Interaction volume radius: 10 \u00c5
Interaction volume height: 20 \u00c5
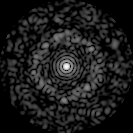
Disorder parameter: 0.8539